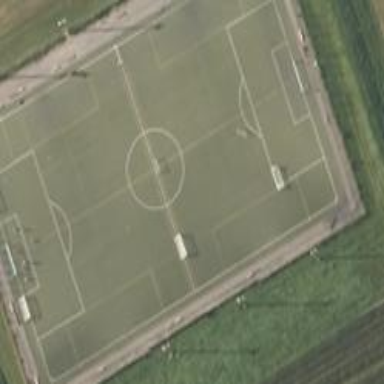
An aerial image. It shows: Soccer pitch for leisureland activities.